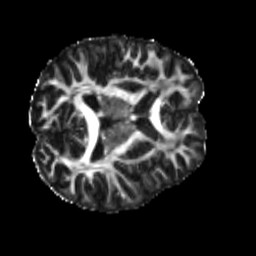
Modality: FA
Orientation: axial
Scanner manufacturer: siemens
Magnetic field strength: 3 T
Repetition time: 4 s
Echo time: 0.0594 s